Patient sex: M
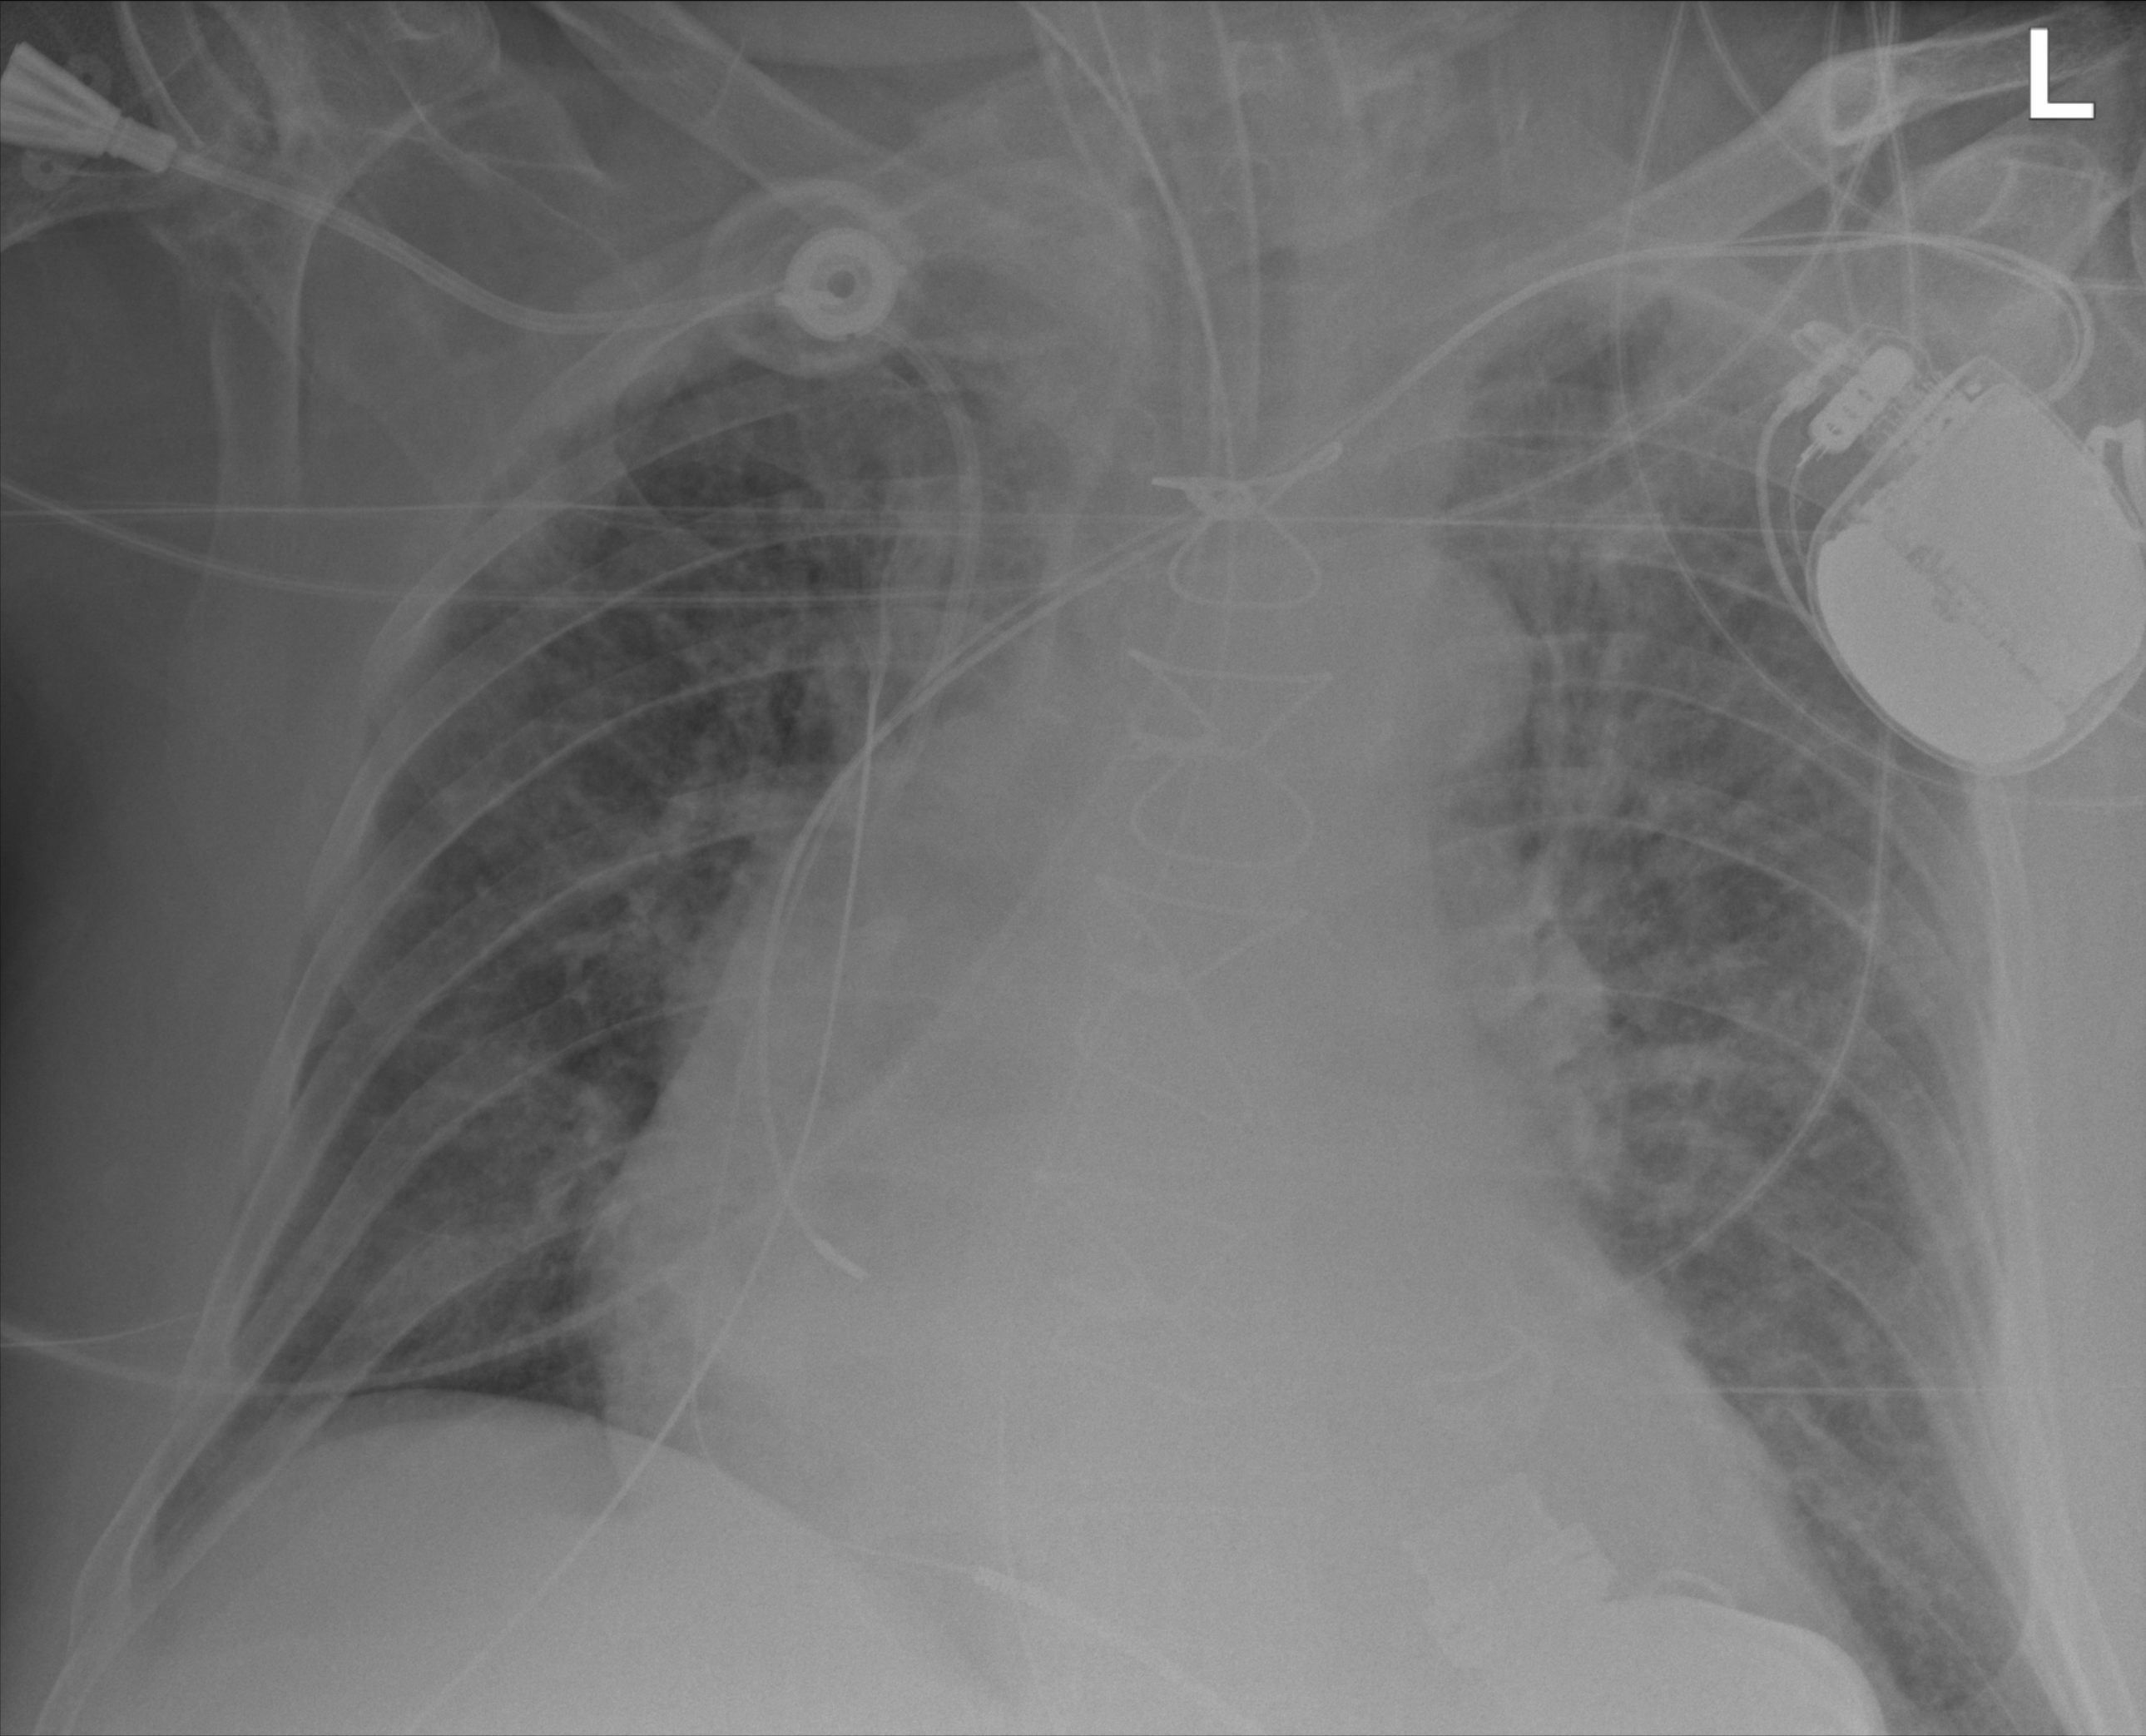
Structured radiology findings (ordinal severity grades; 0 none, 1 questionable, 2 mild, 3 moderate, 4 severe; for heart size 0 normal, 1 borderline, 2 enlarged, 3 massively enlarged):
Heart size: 2
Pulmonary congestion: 3
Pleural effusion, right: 0
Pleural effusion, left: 1
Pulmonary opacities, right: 2
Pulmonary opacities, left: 2
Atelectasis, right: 2
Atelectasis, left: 2